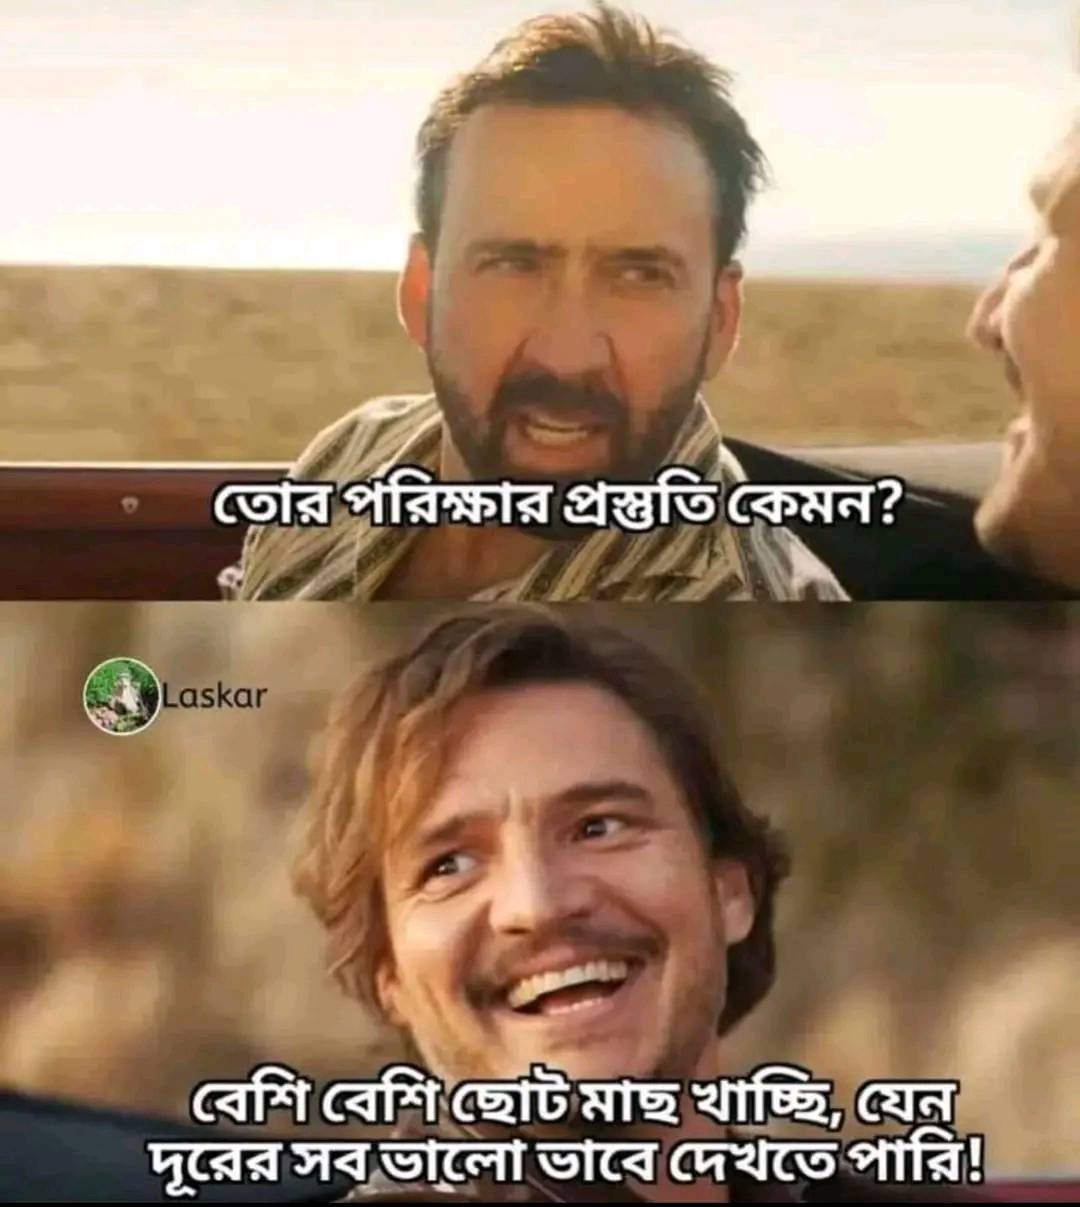
Text: তোর পরিক্ষার প্রস্তুতি কেমন বেশি বেশি ছোট মাছ খাচ্ছি যেন দুরের সব ভালোভাবে দেখতে পারি
Label: Non Hate